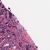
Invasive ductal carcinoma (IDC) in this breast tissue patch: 1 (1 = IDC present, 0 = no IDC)